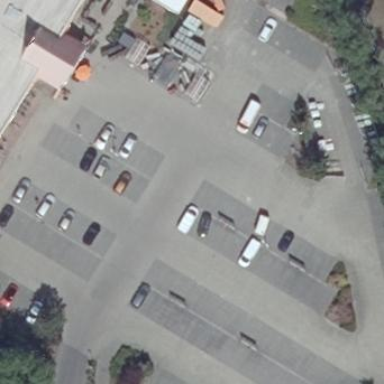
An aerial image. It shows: Parking area with surface made of sett.